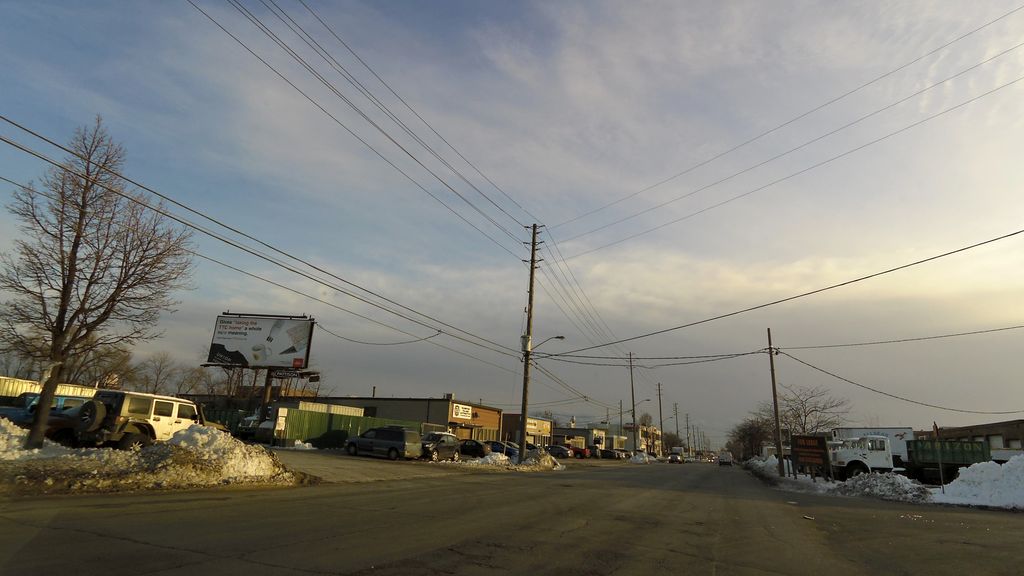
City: toronto